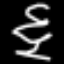
Label: squiggle